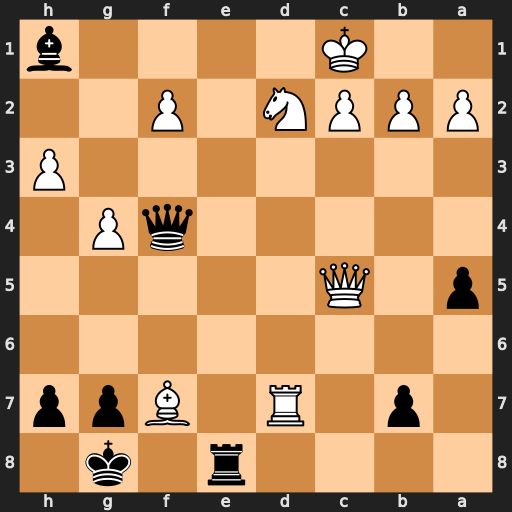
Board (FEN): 4r1k1/1p1R1Bpp/8/p1Q5/5qP1/7P/PPPN1P2/2K4b
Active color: b
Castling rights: -
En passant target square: -
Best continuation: Qxf7 Nc4 Qxd7